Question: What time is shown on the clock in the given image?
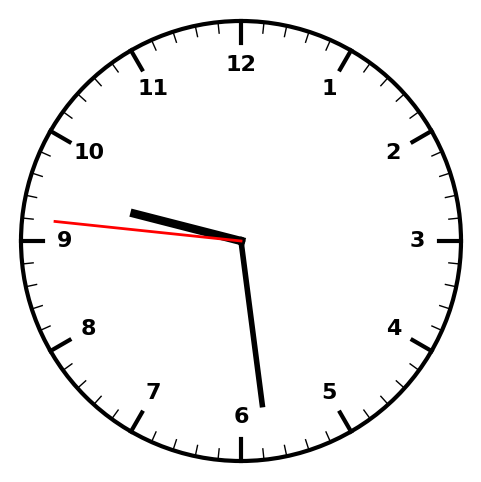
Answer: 09:28:46